Question: I currently have a button within an app that I am working on, and when I press the button it seems to not call the method when it is pressed. I thought added all the proper code, and wired everything up correctly, but that doesn't seem to be the case.
'''
@property (weak, nonatomic) IBOutlet UIButton *btndev;
- (IBAction)showDev:(id)sender;
'''
'''
@synthesize btndev = _btndev;
- (IBAction)showDev:(id)sender {
NSLog(@"dev button pressed");
//dev button pressed
UIStoryboard *storyboard = [UIStoryboard storyboardWithName:@"MainStoryboard" bundle:nil];
ViewControllerDev *dev = (ViewControllerDev *) [storyboard instantiateViewControllerWithIdentifier:@"dev"];
[self presentModalViewController:dev animated:YES];
NSLog(@"dev button press End");
}
'''
The execution is not even reaching the firs log statement in the method.
Things are wired up as such,
On a side note the button that reads "Logs" seems to be loading the scene fine, but for whatever reason "dev" button does not want to call the method / load the scene.
Ohh the source code for everything can be found here, <URL>

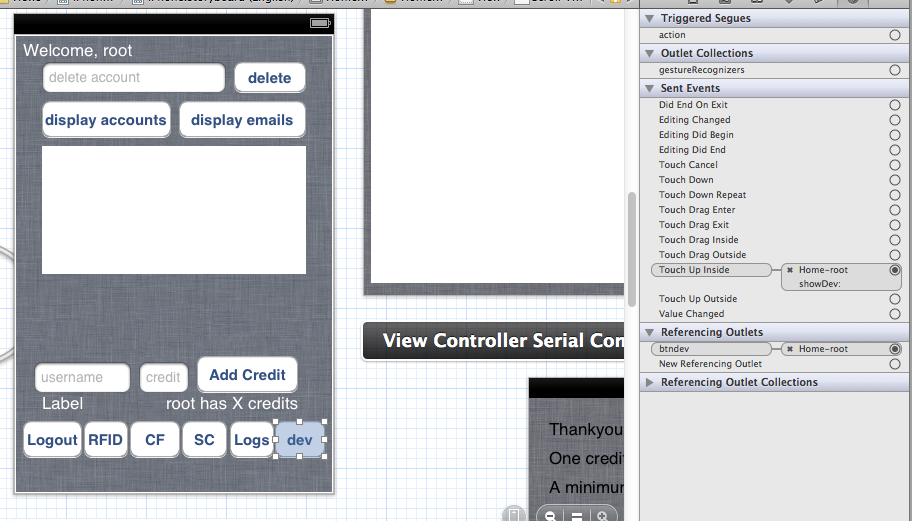
Answer: That button works fine, so if you're having problem, I'd refer you to AliSoftware's comment about making sure to clean your build. But if you look to the left of the method name, 'showDev', you'll see a solid bullet when the 'IBOutlet' is hooked up correctly:

If you compare that to another method, this one, 'saveMasterEmail' is not currently hooked up correctly, evidenced by the empty circle to the left of the method:

Unrelated, your code:
'''
UIStoryboard *storyboard = [UIStoryboard storyboardWithName:@"MainStoryboard" bundle:nil];
ViewControllerDev *dev = (ViewControllerDev *) [storyboard instantiateViewControllerWithIdentifier:@"dev"];
[self presentModalViewController:dev animated:YES];
'''
could be simplified to:
'''
UIViewController *dev = [self.storyboard instantiateViewControllerWithIdentifier:@"dev"];
[self presentModalViewController:dev animated:YES];
'''
Or, even easier, define a segue for that button and you don't need to do anything with code.
Finally, I'd make sure you avoid circular references between your scenes. You shouldn't be doing a modal segue (or 'presentViewController' or 'presentModalViewController') from 'A' to 'B' and then again from 'B' to 'A'. If you do a modal segue from 'A' to 'B', you should call 'dismissViewControllerAnimated' to return back to 'A'. Otherwise, you'll have two instances of 'A' floating around.